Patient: sex M, age 61
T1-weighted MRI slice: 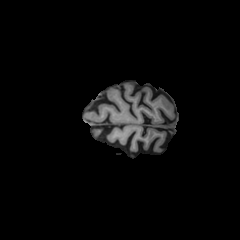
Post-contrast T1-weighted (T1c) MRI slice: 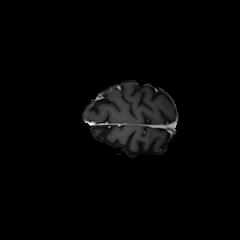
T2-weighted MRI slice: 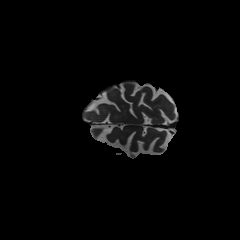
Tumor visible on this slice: no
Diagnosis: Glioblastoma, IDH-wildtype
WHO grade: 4